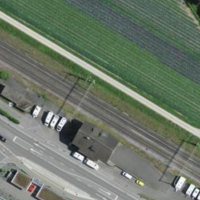
EUNIS habitat code: 52
Species observed at this site:
Portulaca oleracea